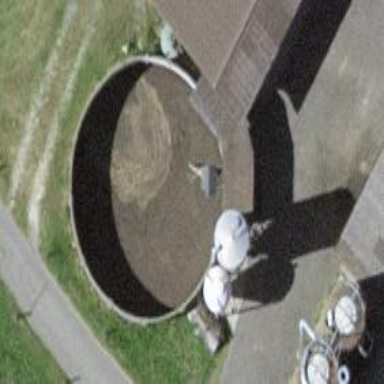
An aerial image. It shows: Storage tank with man-made structure.